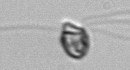
Label: flagellate_morphotype1